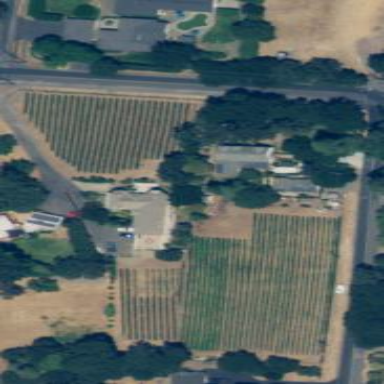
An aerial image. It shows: Vineyard with wine grapes as the crop.